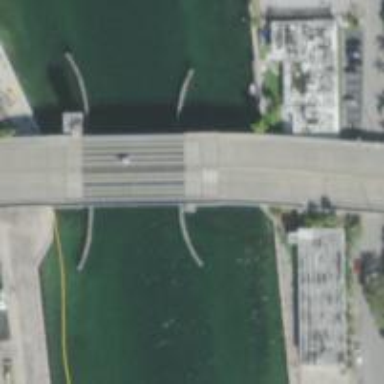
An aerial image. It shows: Secondary road crossing bascule movable bridge.